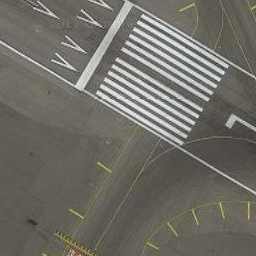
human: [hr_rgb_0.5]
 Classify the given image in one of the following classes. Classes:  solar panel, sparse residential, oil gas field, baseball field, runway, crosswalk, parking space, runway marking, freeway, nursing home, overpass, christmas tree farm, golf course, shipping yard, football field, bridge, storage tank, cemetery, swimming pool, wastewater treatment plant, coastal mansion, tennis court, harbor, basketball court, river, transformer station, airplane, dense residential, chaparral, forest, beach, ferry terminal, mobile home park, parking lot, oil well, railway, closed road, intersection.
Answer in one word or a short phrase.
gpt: runway